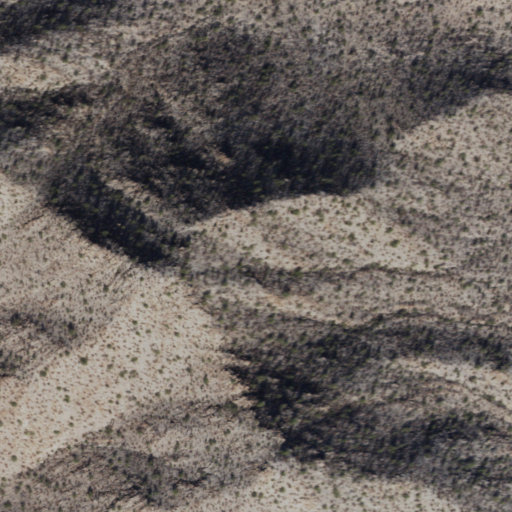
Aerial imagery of mountain in Arizona named Quitobaquito Hills containing only shrub